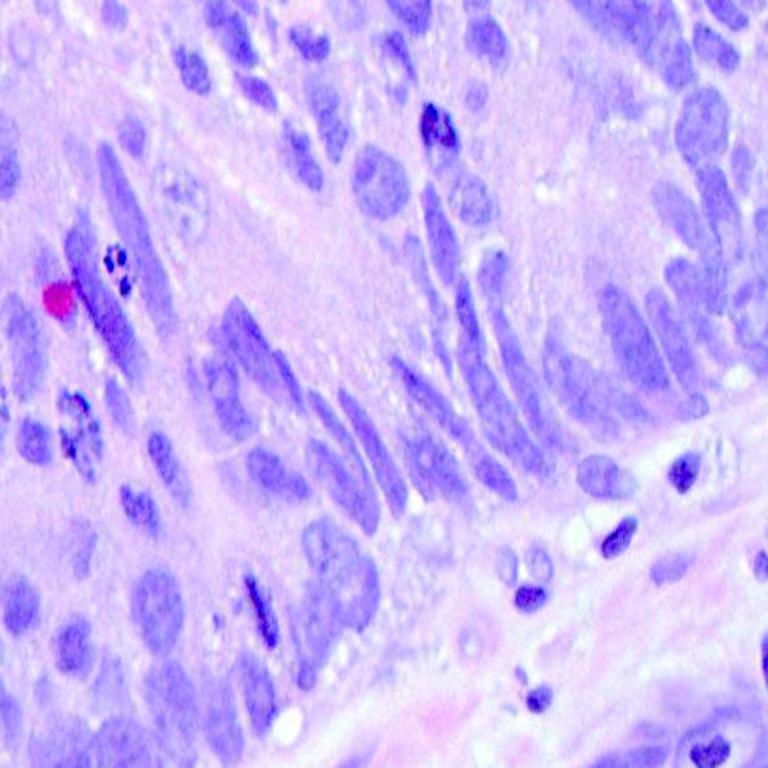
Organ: colon
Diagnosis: adenocarcinomas